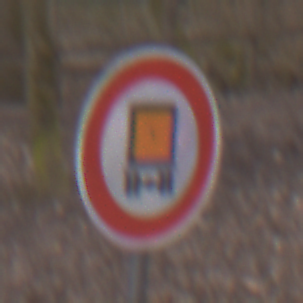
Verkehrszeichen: VerbotKennzeichnungspflichtigeKraftfahrzeugeGefaehrlicheGueter
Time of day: MorningAfternoon
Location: Outdoor (Nature)
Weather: Overcast
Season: Autumn
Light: Natural